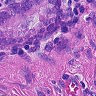
Metastatic tissue present: yes